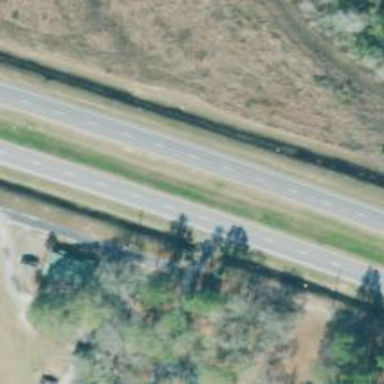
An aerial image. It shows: Asphalt road classified as trunk highway.